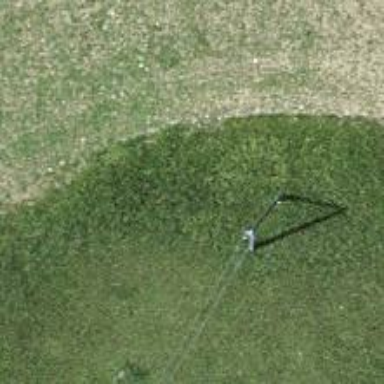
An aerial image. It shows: Power pole.